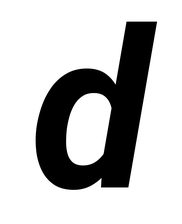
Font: Roboto-Italic_Bold_Italic